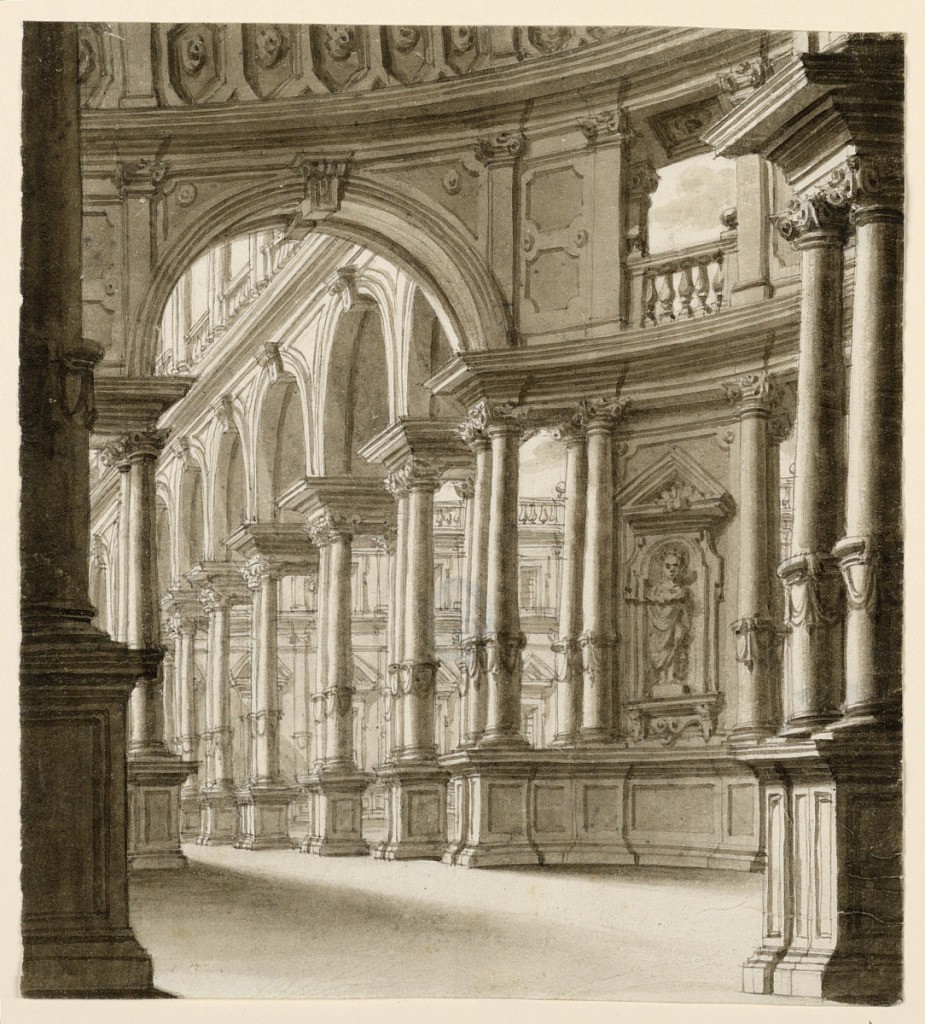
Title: Stage Design, Interior of Renaissance Portico
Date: early 19th century
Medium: Pen and bistre ink, brush and wash on paper
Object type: Drawing
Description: Horizontal rectangle. Renaissance style portico with coupled columns in park.